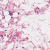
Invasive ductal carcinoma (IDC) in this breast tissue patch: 0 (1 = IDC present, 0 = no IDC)